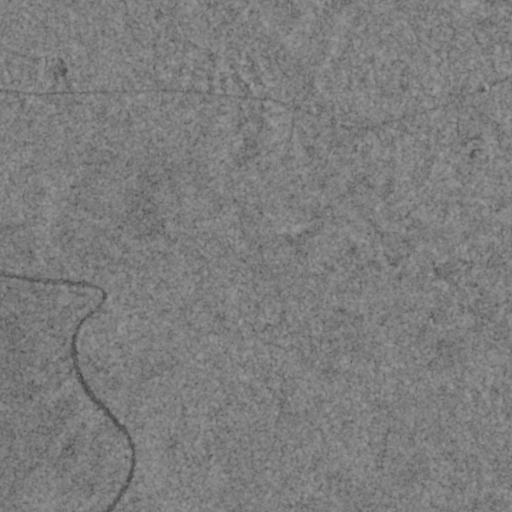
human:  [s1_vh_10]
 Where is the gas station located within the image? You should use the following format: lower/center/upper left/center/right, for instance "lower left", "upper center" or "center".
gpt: The gas station is located in the upper right of the image.
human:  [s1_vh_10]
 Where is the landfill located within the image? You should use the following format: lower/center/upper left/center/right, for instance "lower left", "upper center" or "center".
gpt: The landfill is located in the upper right of the image.
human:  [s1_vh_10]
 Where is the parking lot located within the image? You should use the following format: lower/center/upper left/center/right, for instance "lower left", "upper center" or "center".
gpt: The parking lot is located in the upper right of the image.
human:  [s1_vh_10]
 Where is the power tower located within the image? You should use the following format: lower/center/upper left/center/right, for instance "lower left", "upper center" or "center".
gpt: The power tower is located in the upper left of the image.
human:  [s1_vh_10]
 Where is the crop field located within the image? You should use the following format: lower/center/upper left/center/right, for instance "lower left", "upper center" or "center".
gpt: There is no crop field in the image.

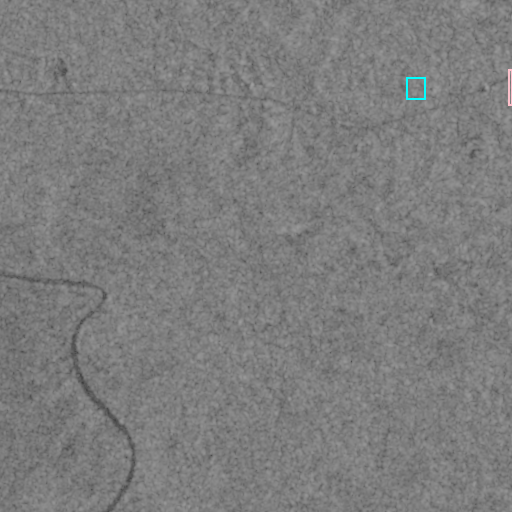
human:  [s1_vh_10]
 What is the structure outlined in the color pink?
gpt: The structure outlined in pink is a gas station.
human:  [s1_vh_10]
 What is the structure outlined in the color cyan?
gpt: The structure outlined in cyan is a landfill.
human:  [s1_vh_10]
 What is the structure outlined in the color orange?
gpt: There is no orange outline.